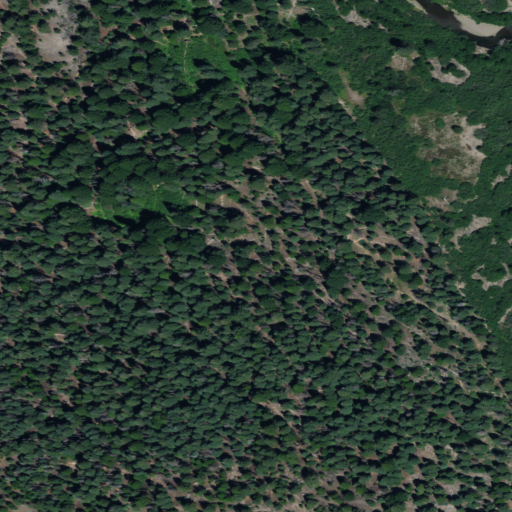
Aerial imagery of cliff(s) in California named Warner Valley Rim containing evergreen forest and herbaceous wetlands